Question: Using the Boost Graph Library, is it possible to get the port identifiers for an edge?
Example: After calling 'read_graphviz', I can iterate through the edges of this graph and print their 'node_id's -- I get "A -> B, A -> B". How can I print something like "A:p0 -> B:p1, A:p0 -> B:p2"?
'''
digraph G {
A [label="A|<p0>p0"];
B [label="B|<p1>p1|<p2>p2"];
A:p0 -> B:p1;
A:p0 -> B:p2;
}
'''

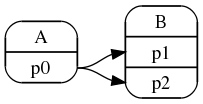
Answer: From the 'read_graphviz_new.hpp' source:
'''
struct edge_info {
node_and_port source;
node_and_port target;
properties props;
};
'''
Where 'node_and_port' looks like this:
'''
struct node_and_port {
node_name name;
std::string angle; // Or empty if no angle
std::vector<std::string> location; // Up to two identifiers
// ...
}
'''
I think (but have not verified) that these results are available if you call the parser directly using:
'''
void parse_graphviz_from_string(const std::string& str, parser_result& result, bool want_directed);
'''
in namespace 'boost::read_graphviz_detail'. It may also be available in the 'dynamic_property_map' if you use 'read_graphviz' directly; it internally refers to 'read_graphviz_new'.
---
In 'graphviz.hpp', one of two graphviz parsers is selected, based on an '#ifdef':
'''
#ifdef BOOST_GRAPH_USE_SPIRIT_PARSER
return read_graphviz_spirit(data.begin(), data.end(), graph, dp, node_id);
#else // Non-Spirit parser
return read_graphviz_new(data,graph,dp,node_id);
#endif
'''
If I am reading this correctly, then the non-spirit parser is the one you want; the spirit-based one looks like it disregards ports.
Anyway, this is just based on a quick look at the source for boost v. 1.44; for me code of interest lives in '/usr/include/boost/graph/detail/read_graphviz_new.hpp'. I have not tested this, but it looks like all the plumbing is there.